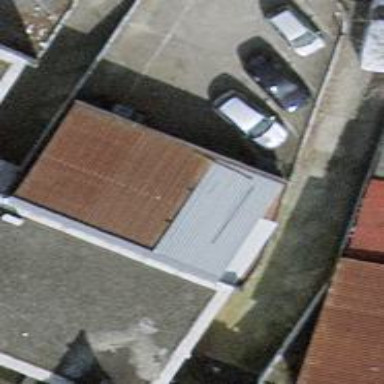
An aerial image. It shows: Car wash facility.